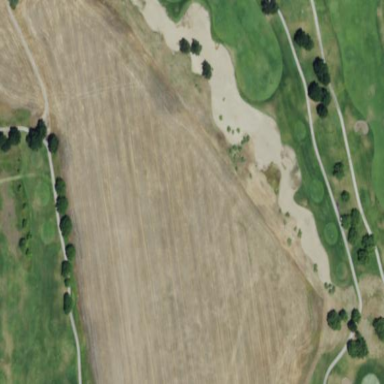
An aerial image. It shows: Sand bunker on golf course.